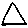
Label: triangle